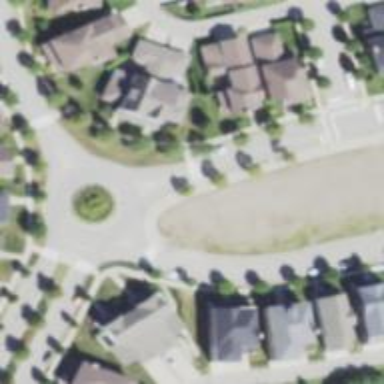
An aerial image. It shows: Residential road with asphalt surface and sidewalk on the left side.